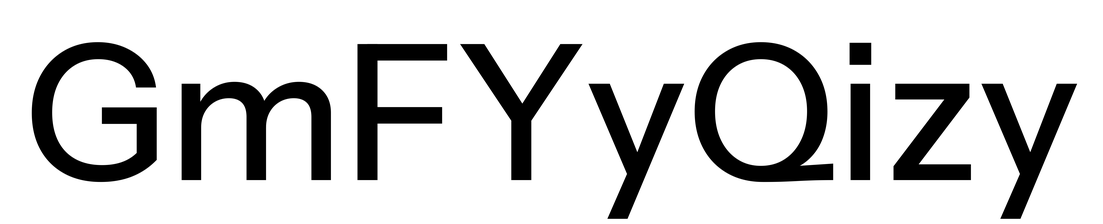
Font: InstrumentSans_Medium